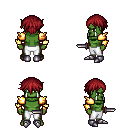
a pixel art fantasy rpg character, male body template, orc, green skin, gold arm armor, white pants, brunette short bangs hairstyle, metal boots, dagger, four views (front, back, left, right), 2x2 character sprite sheet, small pixel art, hard edges, no anti-aliasing